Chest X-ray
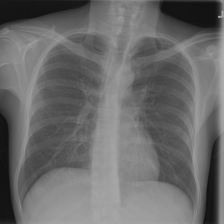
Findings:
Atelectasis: negative
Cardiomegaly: negative
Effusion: negative
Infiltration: negative
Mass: negative
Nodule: negative
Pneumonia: negative
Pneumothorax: negative
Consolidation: negative
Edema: negative
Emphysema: negative
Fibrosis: negative
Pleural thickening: negative
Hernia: negative